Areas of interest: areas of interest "Sport and cultural"
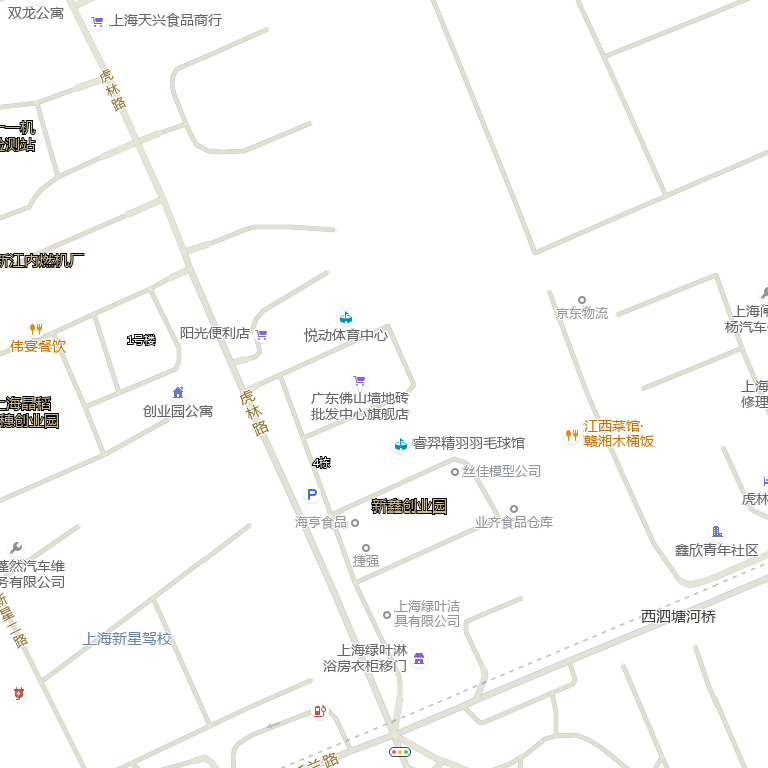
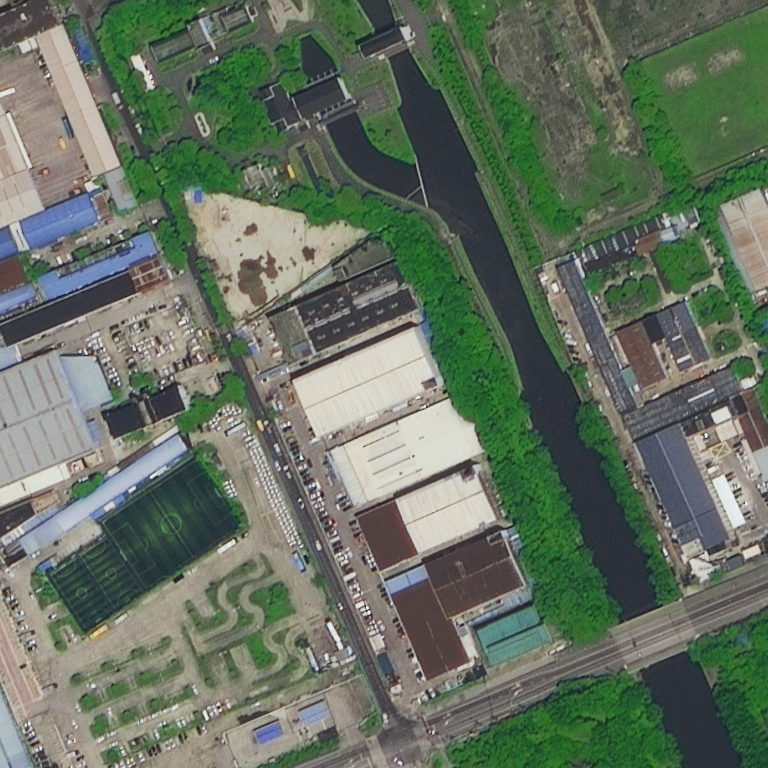